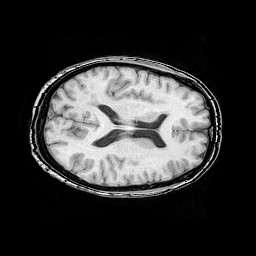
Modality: T1w
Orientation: axial
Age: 48
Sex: female
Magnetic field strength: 3 T